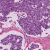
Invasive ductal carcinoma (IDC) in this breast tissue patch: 0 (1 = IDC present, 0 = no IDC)